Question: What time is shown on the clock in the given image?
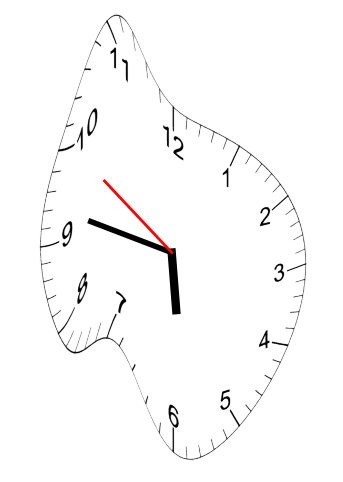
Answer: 05:46:50